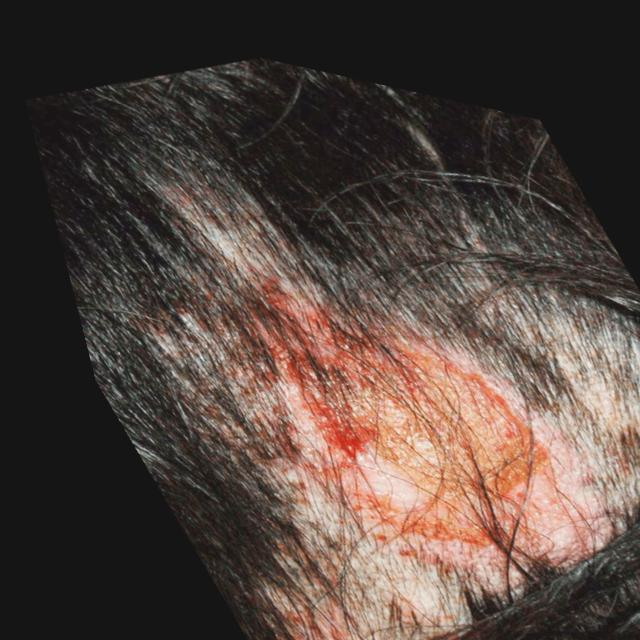
Canine dermatitis — inflammation of the skin presenting with erythema, pruritus, papules, and excoriation. May be allergic, contact, or atopic in origin.